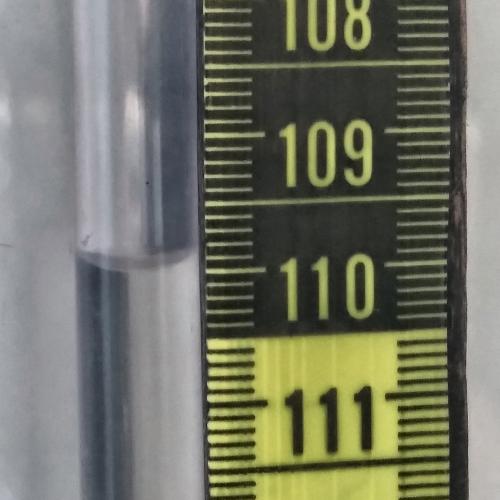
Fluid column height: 109.9 cm